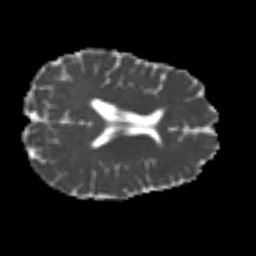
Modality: MD
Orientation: axial
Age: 40
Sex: female
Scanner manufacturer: siemens
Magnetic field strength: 3 T
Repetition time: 4.987 s
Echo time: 0.0792 s